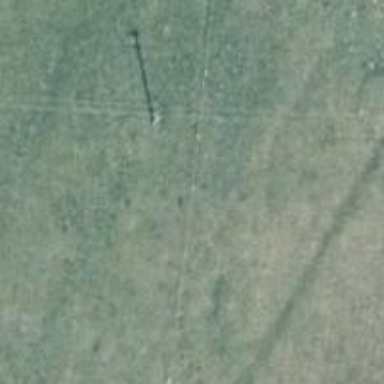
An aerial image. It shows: Power pole.